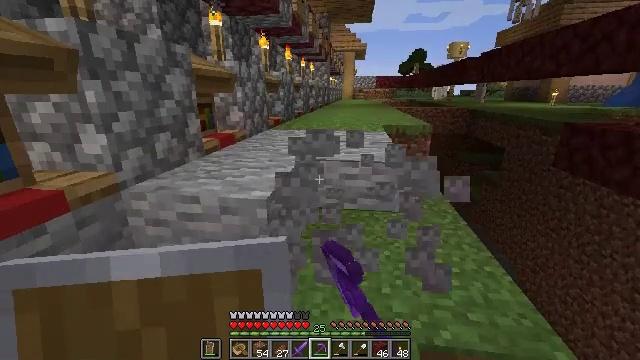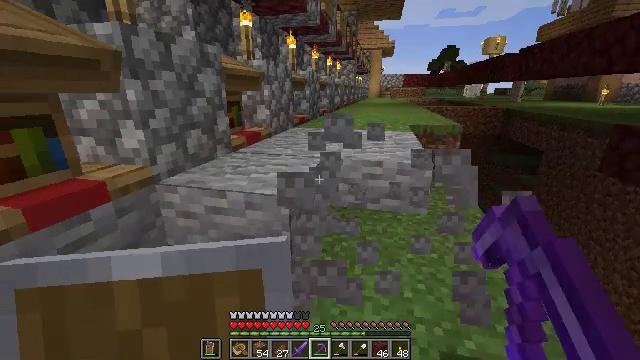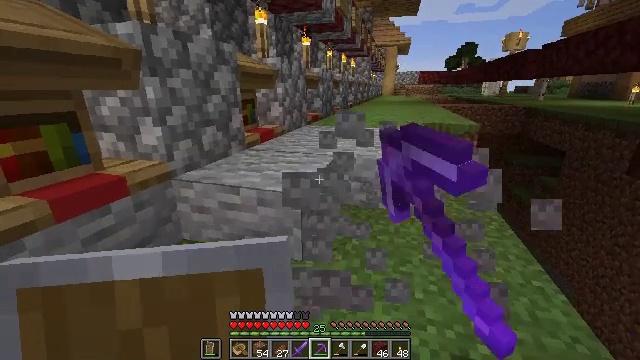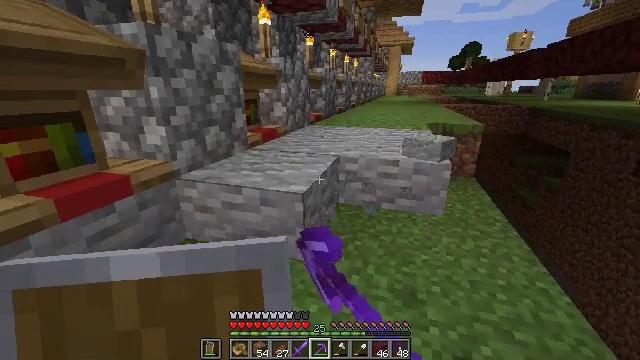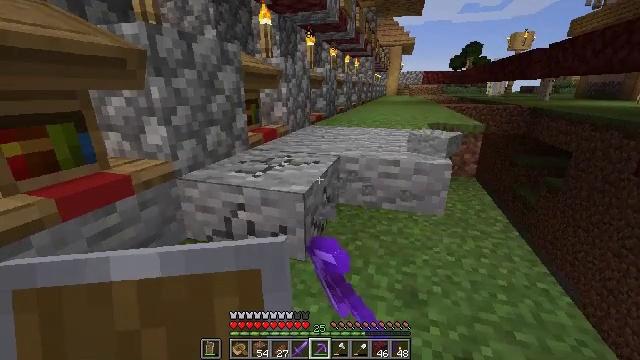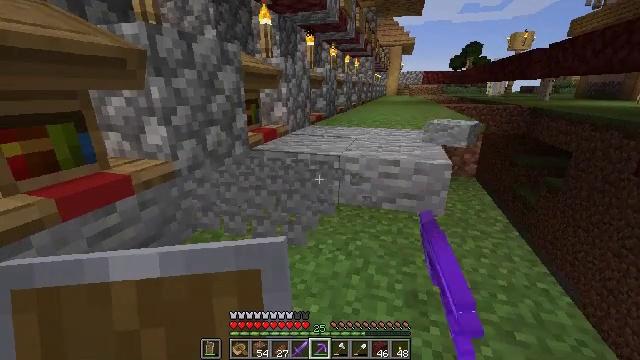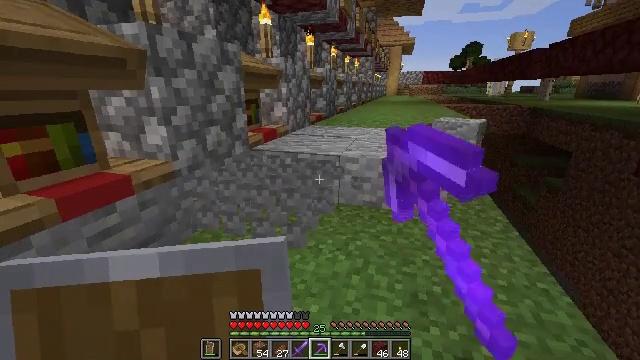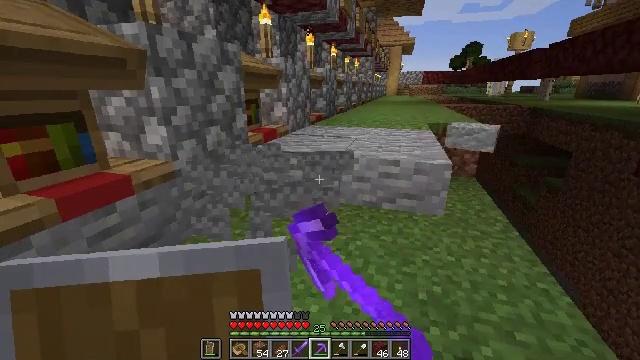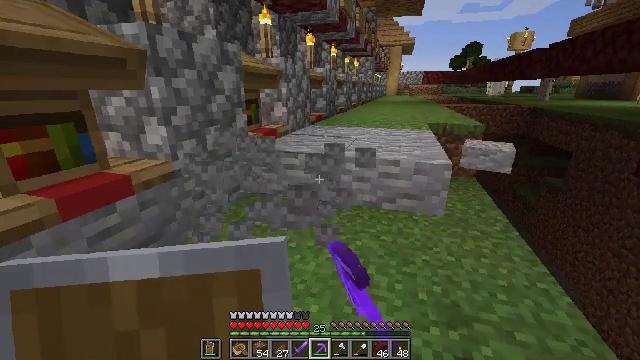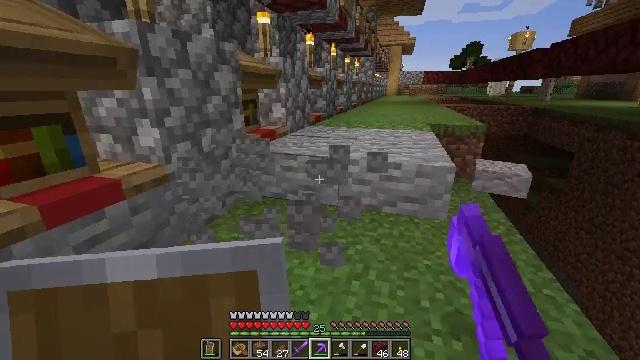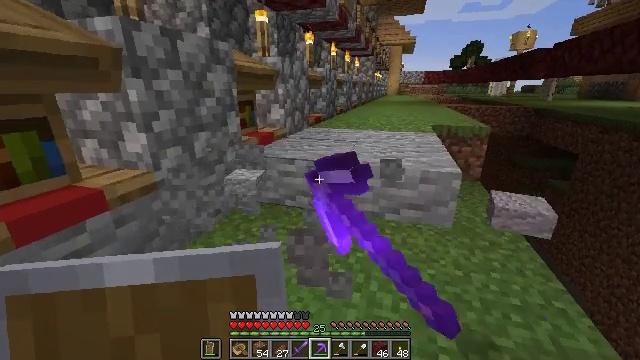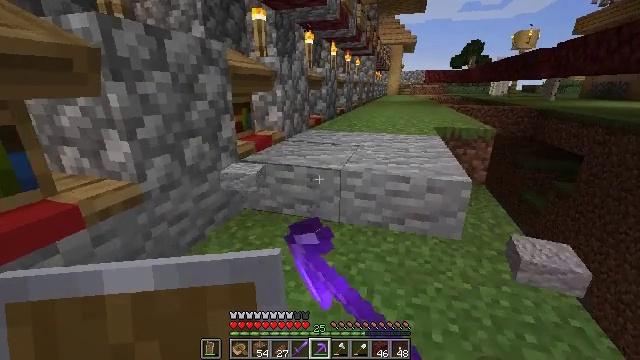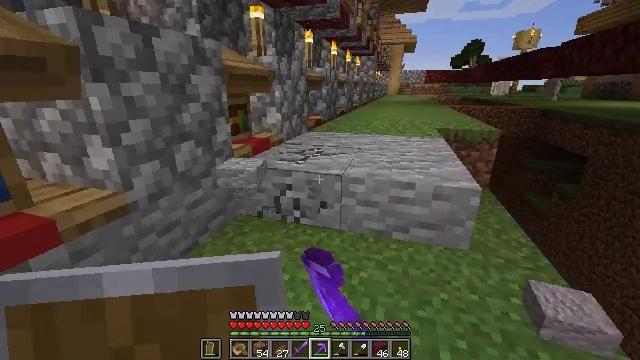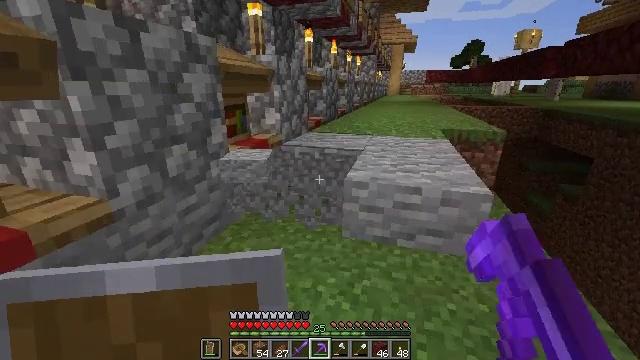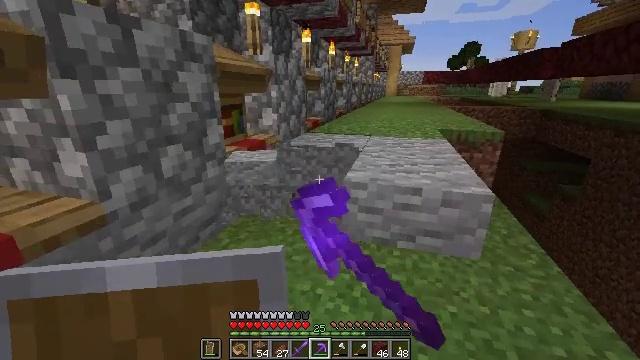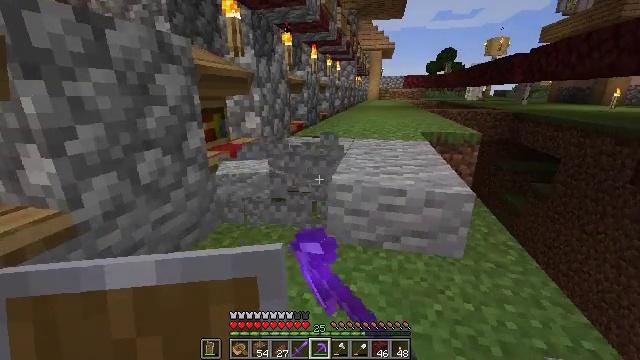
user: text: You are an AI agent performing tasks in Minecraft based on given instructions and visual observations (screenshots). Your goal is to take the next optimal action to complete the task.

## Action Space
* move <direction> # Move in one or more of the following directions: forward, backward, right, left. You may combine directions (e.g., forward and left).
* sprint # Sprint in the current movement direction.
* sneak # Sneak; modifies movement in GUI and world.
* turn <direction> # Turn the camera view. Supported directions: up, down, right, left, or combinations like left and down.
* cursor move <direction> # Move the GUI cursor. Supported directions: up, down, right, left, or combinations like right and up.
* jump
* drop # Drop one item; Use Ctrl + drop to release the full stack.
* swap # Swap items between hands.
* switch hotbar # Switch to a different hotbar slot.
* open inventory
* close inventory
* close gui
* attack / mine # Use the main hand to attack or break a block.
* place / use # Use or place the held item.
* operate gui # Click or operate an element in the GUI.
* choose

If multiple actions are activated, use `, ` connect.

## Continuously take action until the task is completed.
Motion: motion action
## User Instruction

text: Gather the andesite slab from a structure.
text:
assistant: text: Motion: turn left, attack / mine
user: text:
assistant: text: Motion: turn left, attack / mine
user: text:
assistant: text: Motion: attack / mine
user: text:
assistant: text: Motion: attack / mine
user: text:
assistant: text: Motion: attack / mine
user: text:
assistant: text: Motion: attack / mine
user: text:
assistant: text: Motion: attack / mine
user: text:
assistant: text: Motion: attack / mine
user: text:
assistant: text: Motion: move forward, attack / mine
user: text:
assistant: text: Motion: move forward, attack / mine
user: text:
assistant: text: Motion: move forward, attack / mine
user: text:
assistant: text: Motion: attack / mine
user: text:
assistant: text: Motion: attack / mine
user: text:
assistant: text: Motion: attack / mine
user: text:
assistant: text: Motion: turn right, attack / mine
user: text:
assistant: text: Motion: turn right, attack / mine
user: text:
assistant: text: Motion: turn right, attack / mine
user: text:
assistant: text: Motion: attack / mine
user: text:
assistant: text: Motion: attack / mine
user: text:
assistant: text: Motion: attack / mine
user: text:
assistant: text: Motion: move forward, attack / mine
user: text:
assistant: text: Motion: move forward, attack / mine
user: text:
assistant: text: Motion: move forward, attack / mine
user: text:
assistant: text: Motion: move forward, attack / mine
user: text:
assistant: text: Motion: attack / mine
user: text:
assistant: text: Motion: attack / mine
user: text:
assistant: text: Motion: attack / mine
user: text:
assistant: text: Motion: attack / mine
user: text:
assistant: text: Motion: attack / mine
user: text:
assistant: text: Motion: turn down, attack / mine